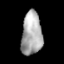
Tissue: lung
Cell type: Epithelial cells
Senescence score: 0.2139
Nuclear area (px): 865
Mean DAPI intensity: 170.91